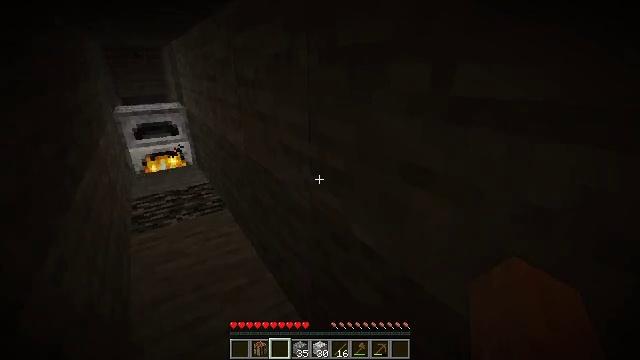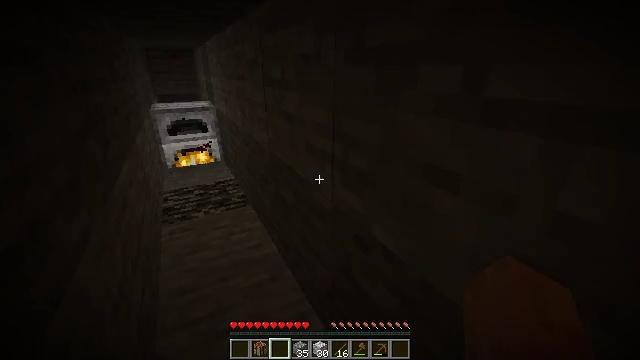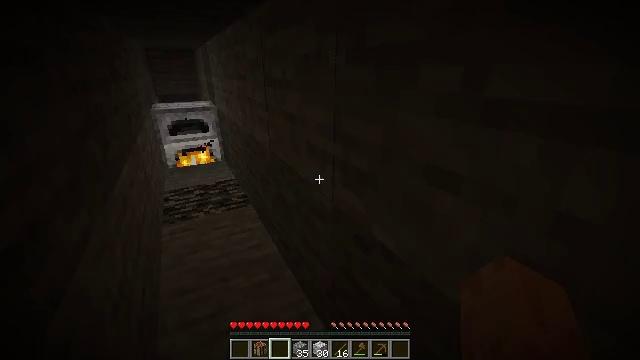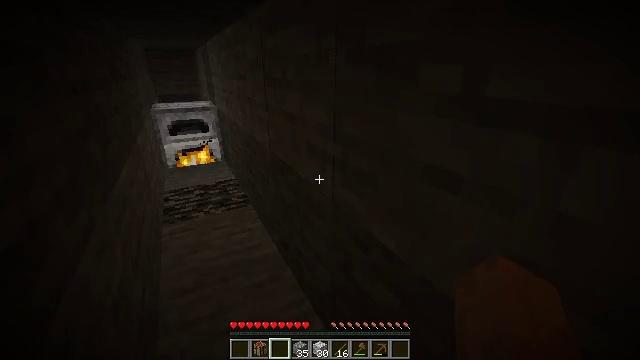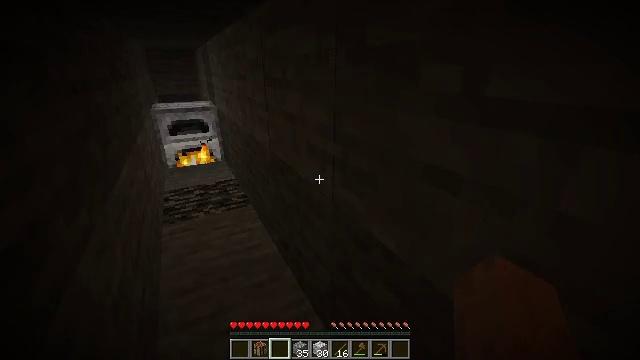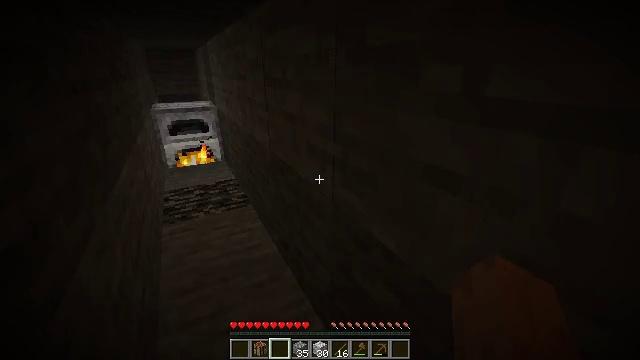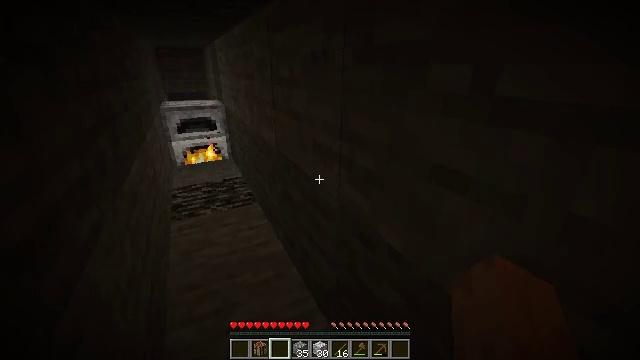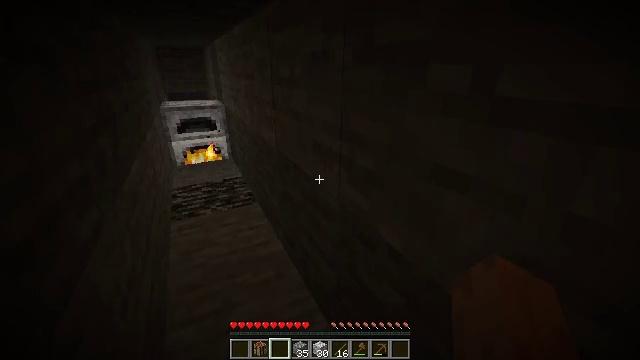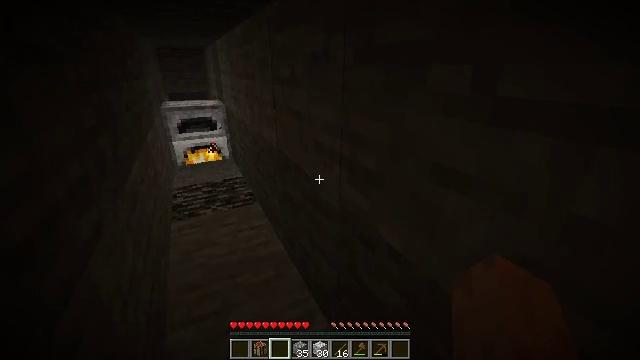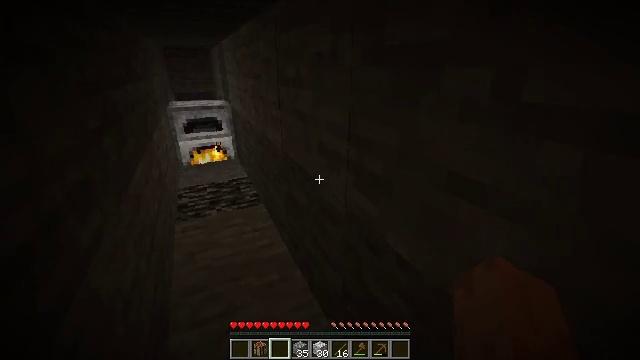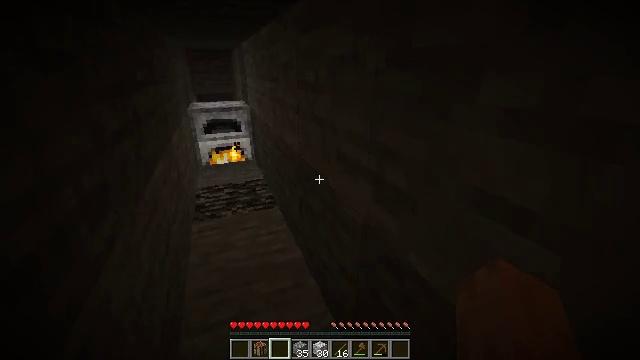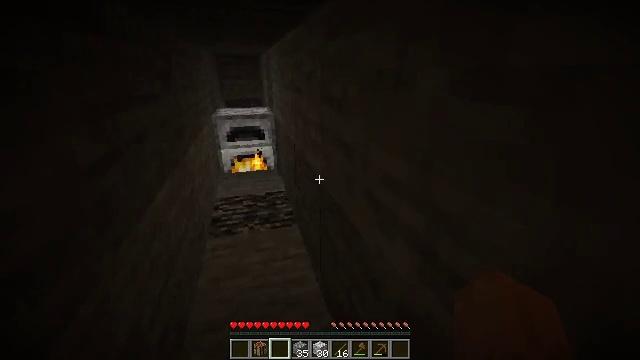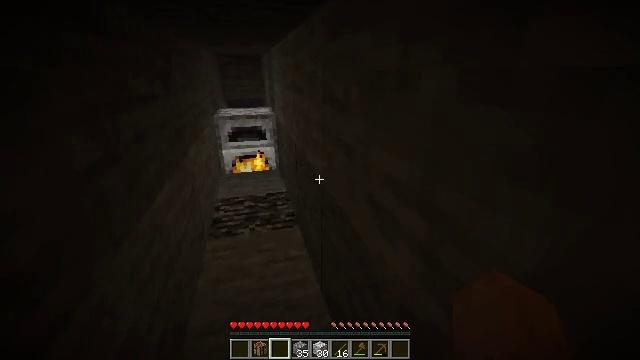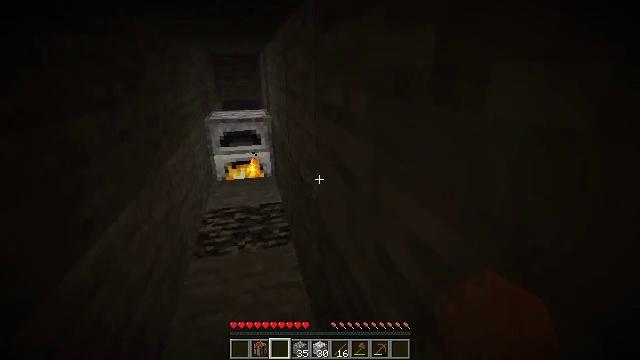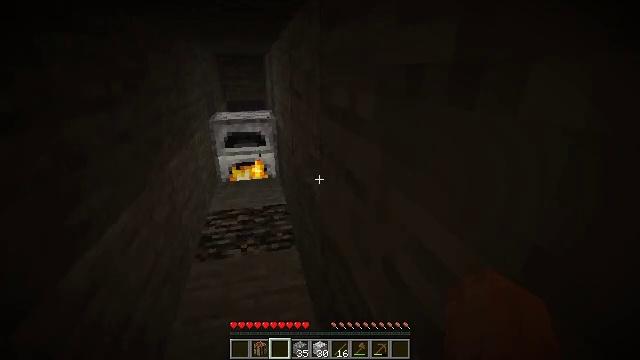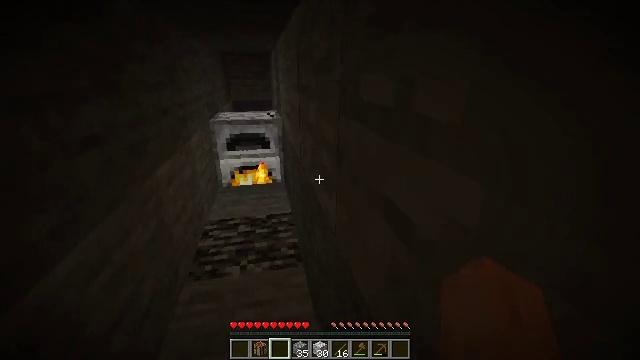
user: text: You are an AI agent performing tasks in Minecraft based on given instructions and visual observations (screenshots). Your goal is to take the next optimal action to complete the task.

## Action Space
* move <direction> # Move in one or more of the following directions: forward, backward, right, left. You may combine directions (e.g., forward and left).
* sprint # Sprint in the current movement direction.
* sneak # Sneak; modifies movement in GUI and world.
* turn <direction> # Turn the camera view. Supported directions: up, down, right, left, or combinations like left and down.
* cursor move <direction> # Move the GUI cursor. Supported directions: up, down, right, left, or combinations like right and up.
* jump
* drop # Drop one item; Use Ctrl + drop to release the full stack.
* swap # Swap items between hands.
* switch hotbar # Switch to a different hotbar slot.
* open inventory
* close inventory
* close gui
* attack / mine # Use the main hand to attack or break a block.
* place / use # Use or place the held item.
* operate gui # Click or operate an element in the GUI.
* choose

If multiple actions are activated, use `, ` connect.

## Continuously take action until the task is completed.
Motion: motion action
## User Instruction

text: Break the furnace to move it.
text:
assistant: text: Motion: turn left
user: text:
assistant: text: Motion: no_op
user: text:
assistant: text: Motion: no_op
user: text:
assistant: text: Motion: no_op
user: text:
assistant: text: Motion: no_op
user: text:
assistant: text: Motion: turn left
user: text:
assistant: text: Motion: no_op
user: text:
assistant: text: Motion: no_op
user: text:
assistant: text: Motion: move forward, turn left
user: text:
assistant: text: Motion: move forward, turn left
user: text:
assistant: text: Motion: move forward, turn left
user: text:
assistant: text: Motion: move forward
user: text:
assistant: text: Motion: move forward
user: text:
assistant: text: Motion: move forward, turn left
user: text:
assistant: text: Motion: move forward, turn left
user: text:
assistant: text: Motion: move forward, turn left
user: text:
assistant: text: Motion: move forward, turn left
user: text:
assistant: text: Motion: move forward, turn left
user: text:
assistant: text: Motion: move forward, turn left
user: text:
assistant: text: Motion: move forward, turn left
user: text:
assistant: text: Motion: move forward
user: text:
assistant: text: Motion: move forward
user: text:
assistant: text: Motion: move forward
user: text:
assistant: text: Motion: no_op
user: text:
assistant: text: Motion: no_op
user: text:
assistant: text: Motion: turn down
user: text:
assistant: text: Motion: no_op
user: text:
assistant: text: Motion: no_op
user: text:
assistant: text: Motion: no_op
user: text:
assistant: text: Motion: no_op